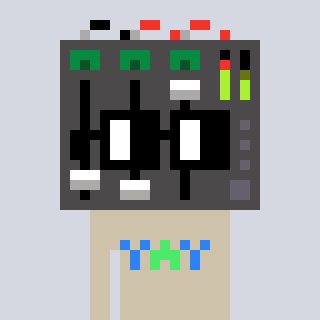
a pixel art character with square black glasses, a mixer-shaped head and a bege-colored body on a cool background